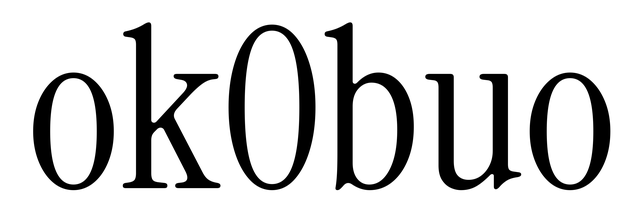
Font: InstrumentSerif-Regular